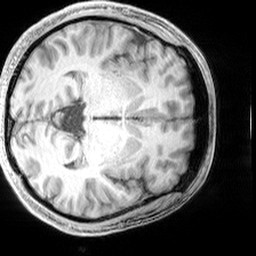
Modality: T1w
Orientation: axial
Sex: male
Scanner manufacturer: siemens
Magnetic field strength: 3 T
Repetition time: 2.3 s
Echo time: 0.00226 s